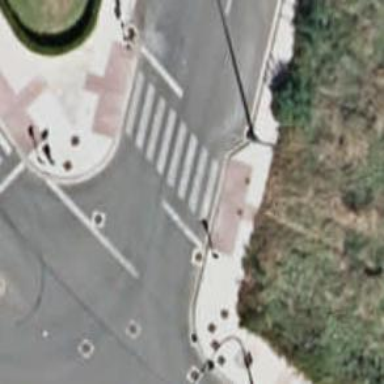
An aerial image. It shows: Zebra crossing on the road.